Question: I feel like I am missing something very obvious here...
In my program, I read user input from an edit box using 'GetWindowText()',
followed by this code:
'''
if (x == L"R" || x == L"C" || x == L"L"){ n = 1; }
else{ n = 9; }
'''
The debugger clearly says that 'x' is 'L"R"', but 'n' is getting set as 9.

Is using 'if()' in this situation wrong and should I use something else?
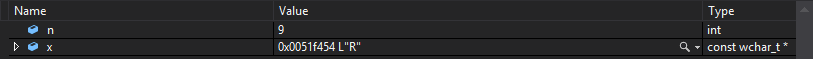
Answer: 'x' is a 'wchar*' . The debugger is smart enough to show you the data that 'x' is pointing at. The actual data is elsewhere in memory.
'L"R"' and the other values are . They are implemented as pointers to 'wchar_t[]' arrays stored in your app's read-only data segment.
Your 'if' statement is comparing pointers to pointers, which will fail if they are not pointing at the same memory (in this case, they do not). To compare the actual data being pointed at, you need to use 'lstrcmpW()' or similar function, eg:
'''
if ((lstrcmpW(x, L"R") == 0) ||
(lstrcmpW(x, L"C") == 0) ||
(lstrcmpW(x, L"L") == 0))
{
n = 1;
}
else
{
n = 9;
}
'''